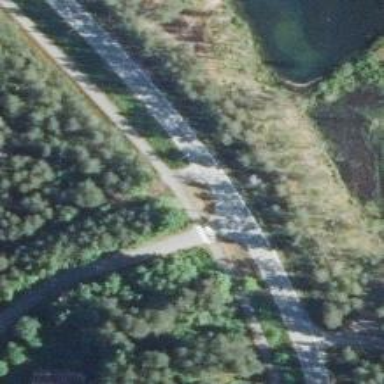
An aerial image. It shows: Paved asphalt cycleway.